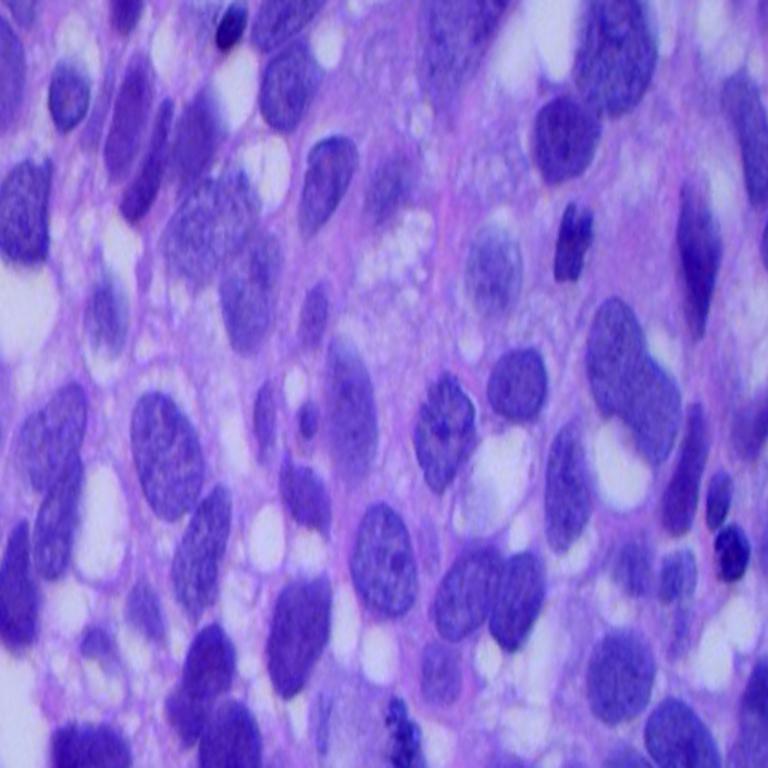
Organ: lung
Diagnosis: squamous carcinomas